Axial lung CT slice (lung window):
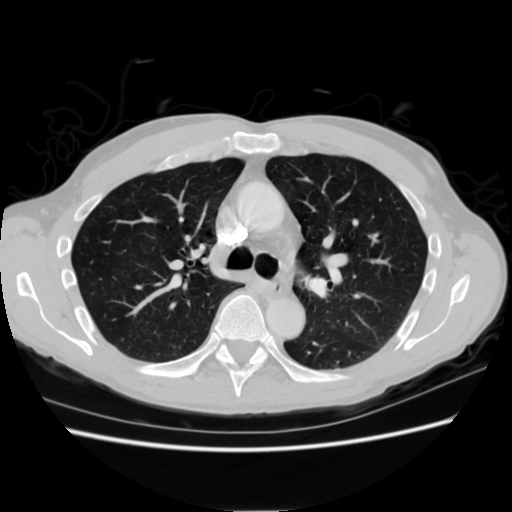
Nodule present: no